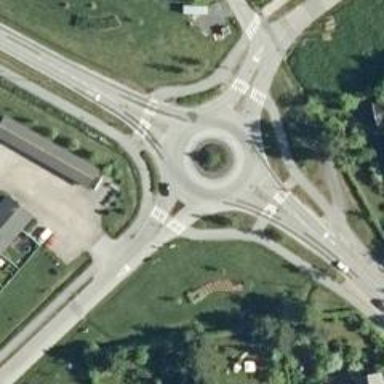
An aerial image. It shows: Tertiary road that leads to roundabout.